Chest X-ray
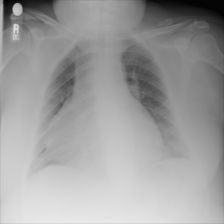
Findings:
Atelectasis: positive
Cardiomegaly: negative
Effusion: negative
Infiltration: negative
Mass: negative
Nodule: negative
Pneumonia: negative
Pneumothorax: negative
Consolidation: negative
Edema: negative
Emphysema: negative
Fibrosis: negative
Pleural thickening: negative
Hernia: negative